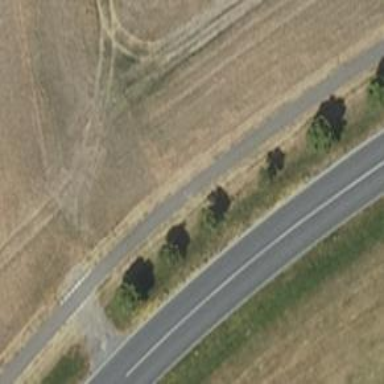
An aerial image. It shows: Asphalt path.